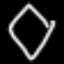
Label: diamond